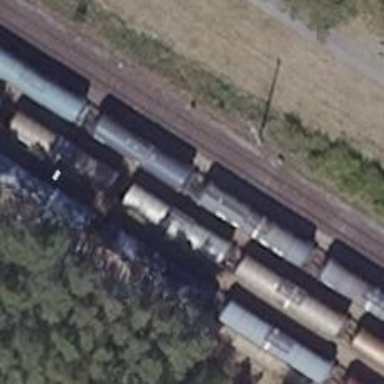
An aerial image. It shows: Railway switch.